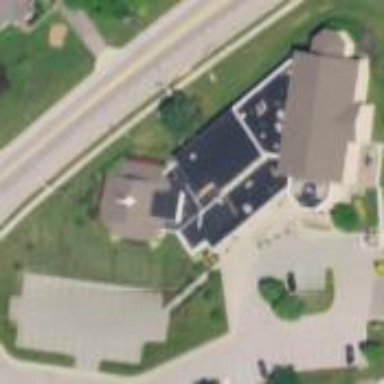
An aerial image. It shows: Building that serves as place of worship.